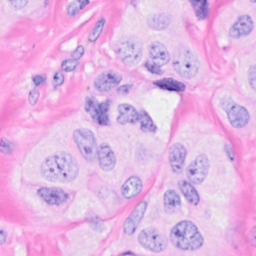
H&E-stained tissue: Breast